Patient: sex M, age 57
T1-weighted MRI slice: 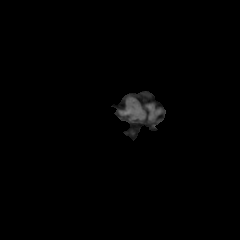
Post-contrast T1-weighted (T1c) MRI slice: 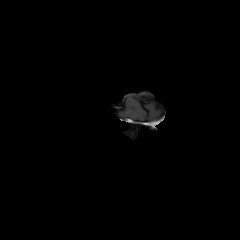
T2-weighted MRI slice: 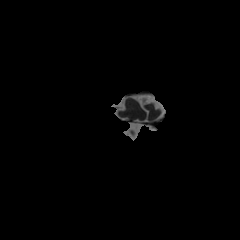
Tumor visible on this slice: no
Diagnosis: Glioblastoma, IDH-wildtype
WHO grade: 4